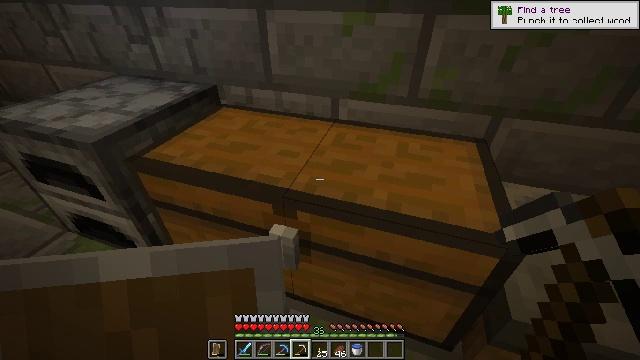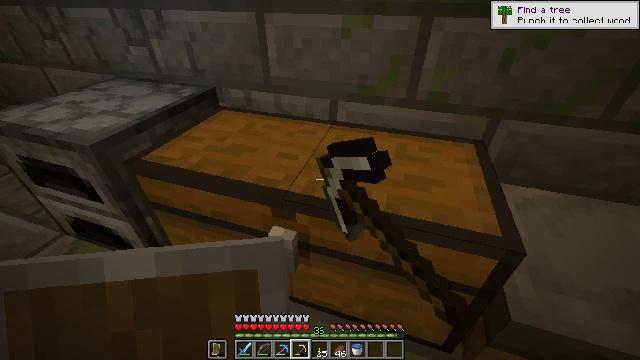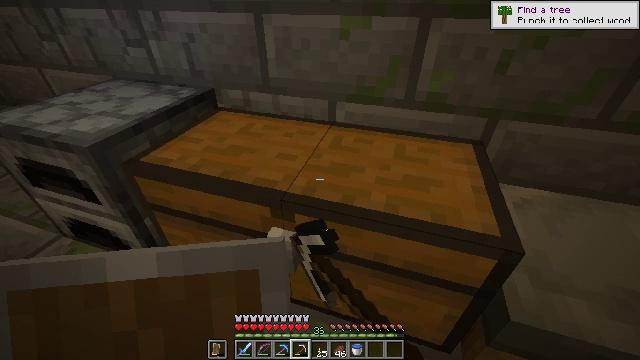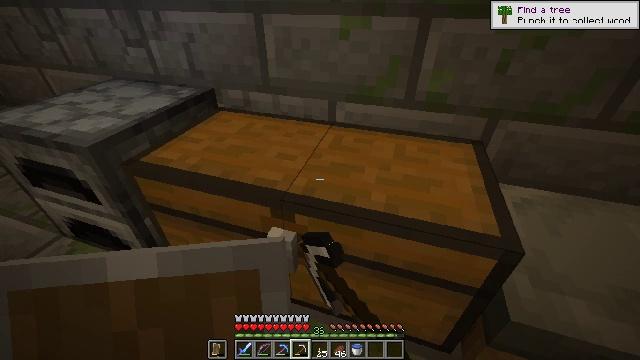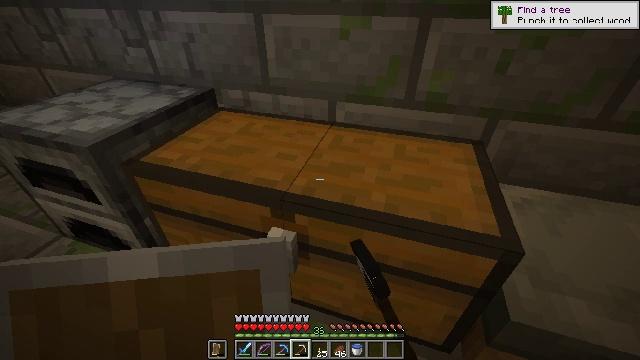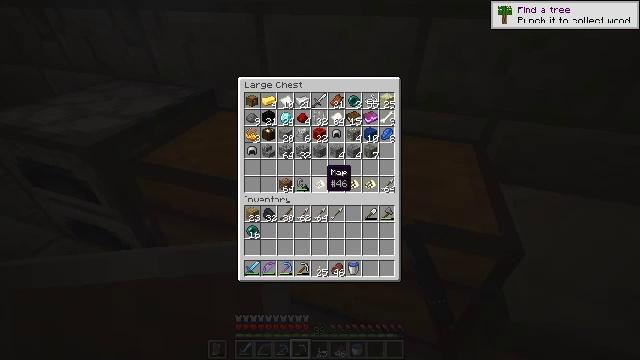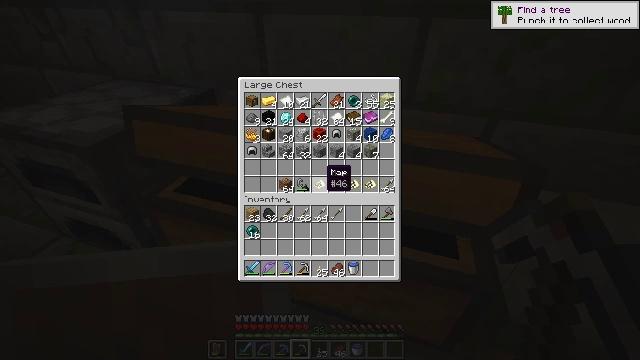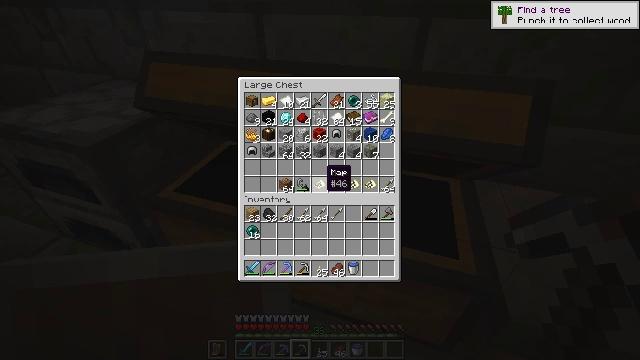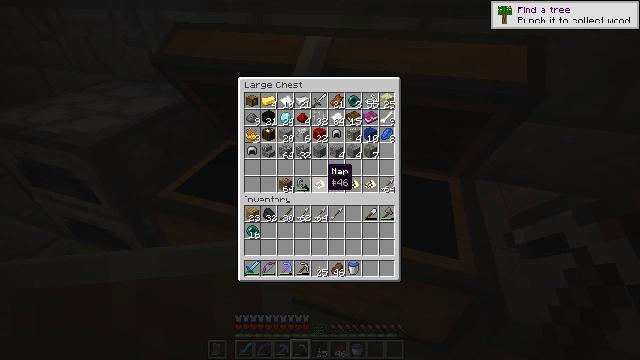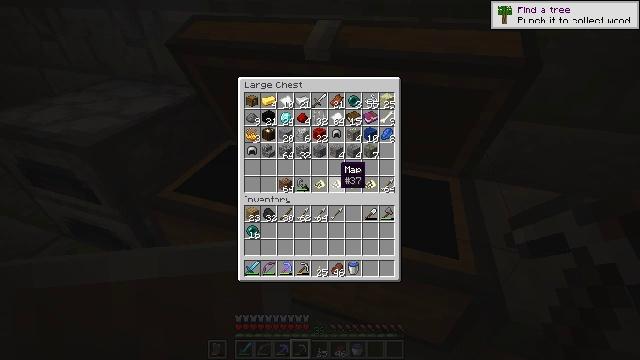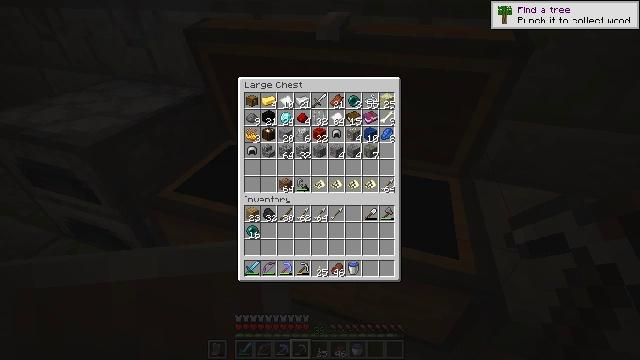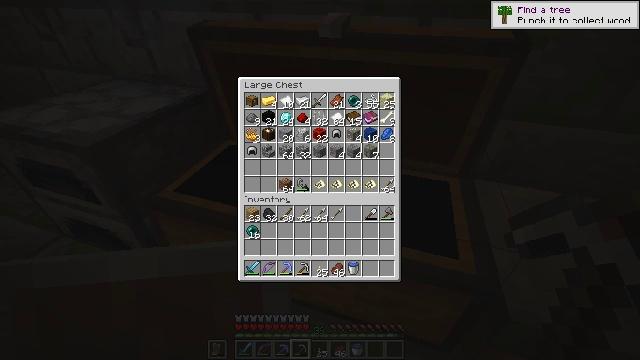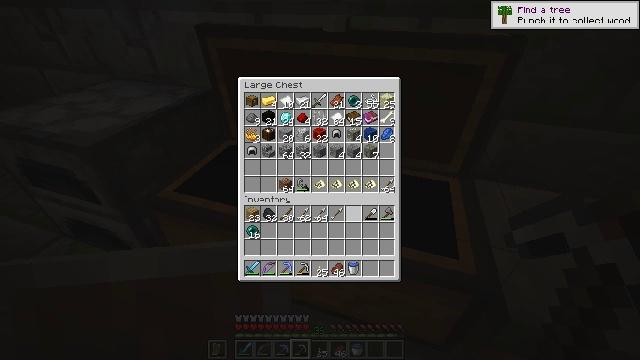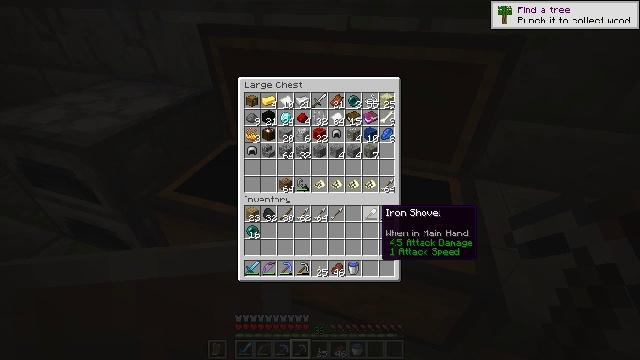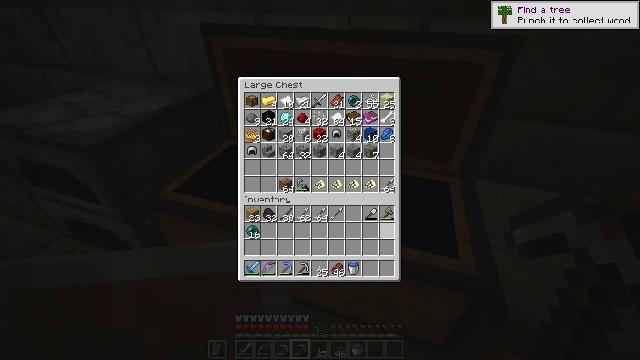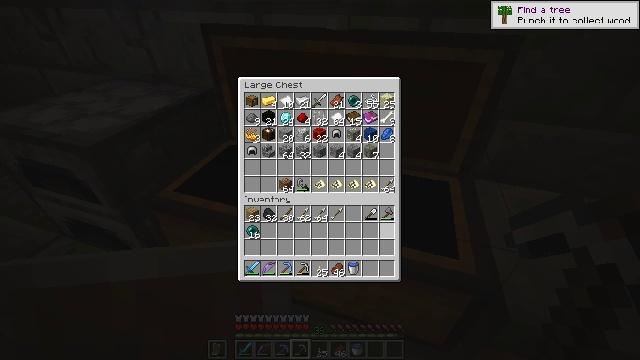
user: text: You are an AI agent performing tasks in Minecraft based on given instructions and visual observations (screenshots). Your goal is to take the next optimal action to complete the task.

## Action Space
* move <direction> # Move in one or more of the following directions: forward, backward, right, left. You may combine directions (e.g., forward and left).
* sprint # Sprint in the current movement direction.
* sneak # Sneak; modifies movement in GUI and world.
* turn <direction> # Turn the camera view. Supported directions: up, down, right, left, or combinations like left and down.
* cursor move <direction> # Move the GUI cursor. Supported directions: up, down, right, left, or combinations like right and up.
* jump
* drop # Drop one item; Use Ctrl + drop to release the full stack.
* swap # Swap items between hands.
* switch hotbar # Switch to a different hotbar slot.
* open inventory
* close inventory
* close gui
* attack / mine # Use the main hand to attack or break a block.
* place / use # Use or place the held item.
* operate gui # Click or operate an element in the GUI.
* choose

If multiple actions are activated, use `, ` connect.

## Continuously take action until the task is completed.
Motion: motion action
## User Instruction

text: craft item air
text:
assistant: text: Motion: use / place
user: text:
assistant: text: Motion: no_op
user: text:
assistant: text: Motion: no_op
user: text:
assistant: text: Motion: no_op
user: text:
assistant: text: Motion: open gui
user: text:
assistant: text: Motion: no_op
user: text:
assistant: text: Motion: no_op
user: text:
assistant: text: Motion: no_op
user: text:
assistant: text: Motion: cursor move right
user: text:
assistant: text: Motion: cursor move right and down
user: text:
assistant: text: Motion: cursor move down
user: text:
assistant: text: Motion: cursor move right and down
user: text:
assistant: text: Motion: cursor move right
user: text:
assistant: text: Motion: cursor move right
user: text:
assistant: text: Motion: no_op
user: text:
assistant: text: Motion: no_op
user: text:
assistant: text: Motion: no_op
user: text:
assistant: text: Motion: cursor move left and up
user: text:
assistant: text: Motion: sneak, cursor move left and up
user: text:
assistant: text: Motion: sneak, cursor move left and up
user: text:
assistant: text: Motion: sneak
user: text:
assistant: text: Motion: sneak, operate gui
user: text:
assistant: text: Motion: sneak, operate gui
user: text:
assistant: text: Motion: sneak
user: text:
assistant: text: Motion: cursor move right
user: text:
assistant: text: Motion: sneak, cursor move right and up
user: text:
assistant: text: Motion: sneak
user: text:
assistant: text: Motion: sneak
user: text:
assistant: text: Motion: sneak
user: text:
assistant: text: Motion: sneak